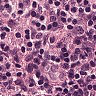
Metastatic tissue present: no